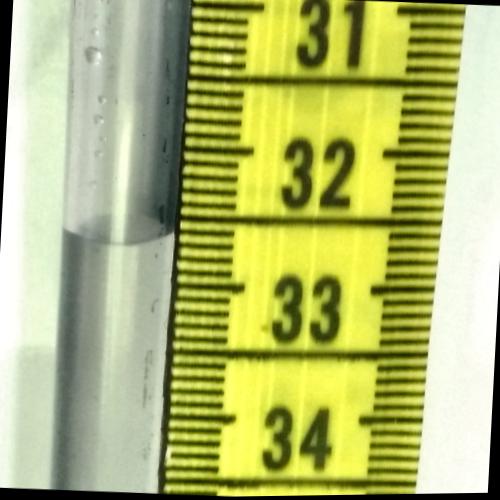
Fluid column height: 32.7 cm